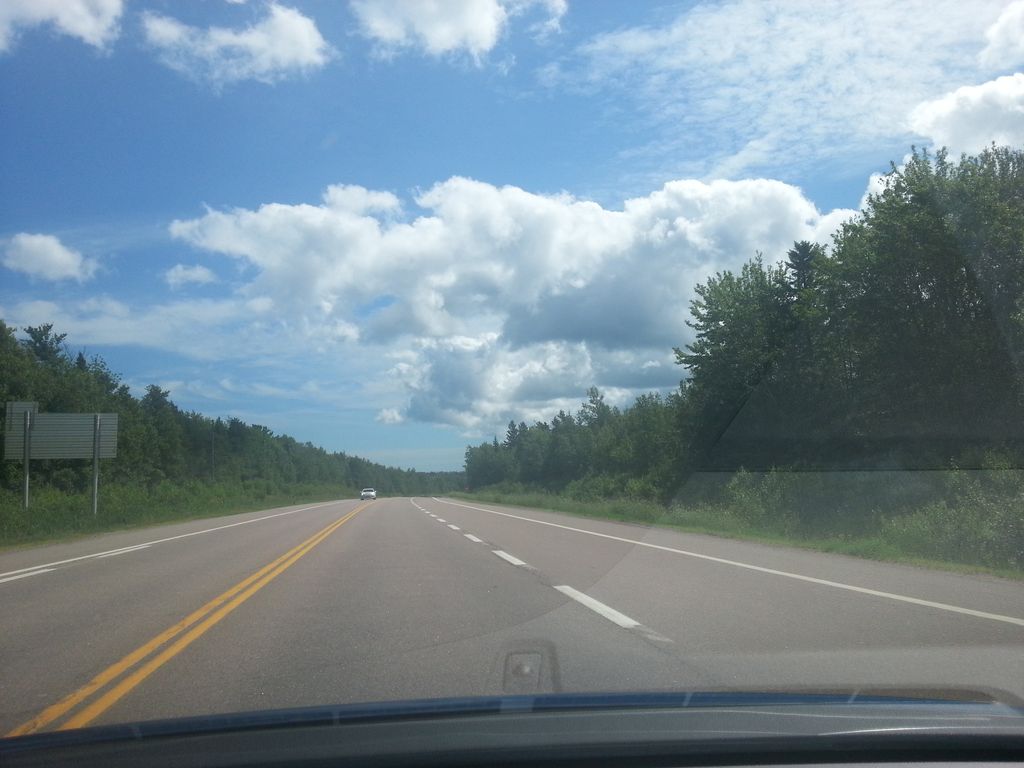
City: charlottetown